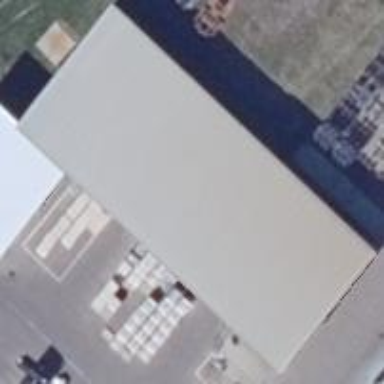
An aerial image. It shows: Industrial building.